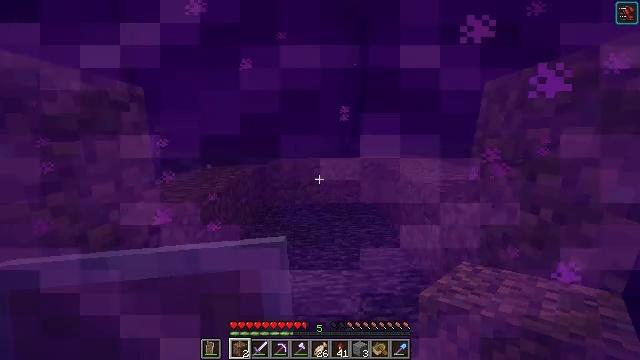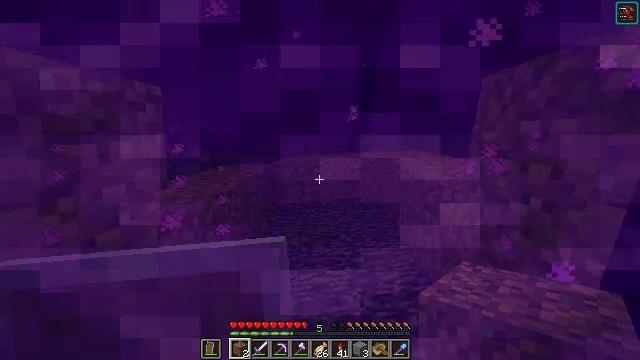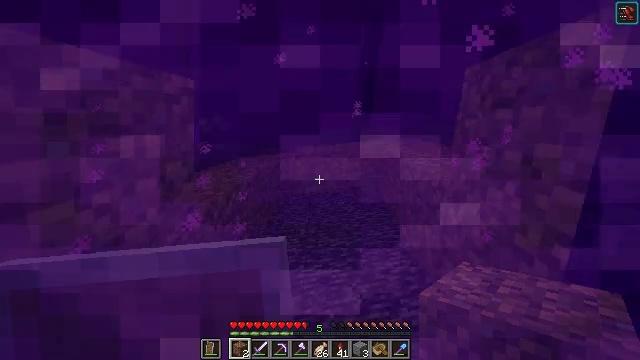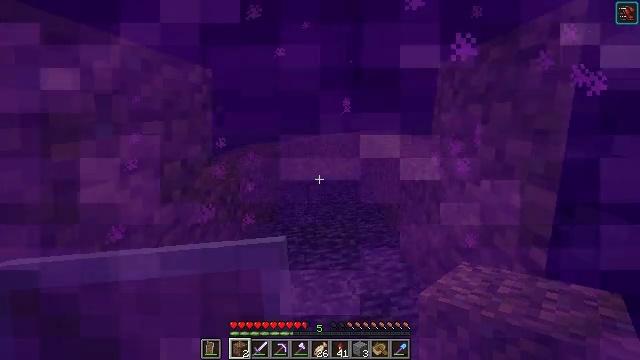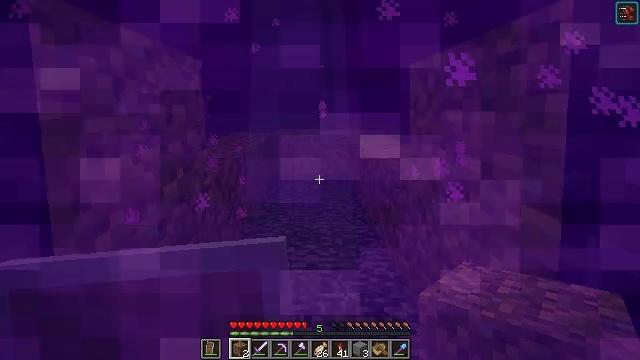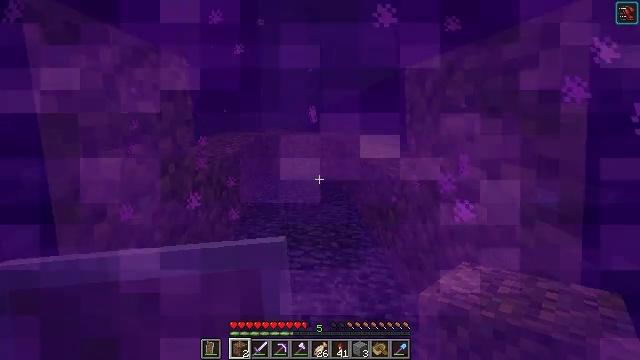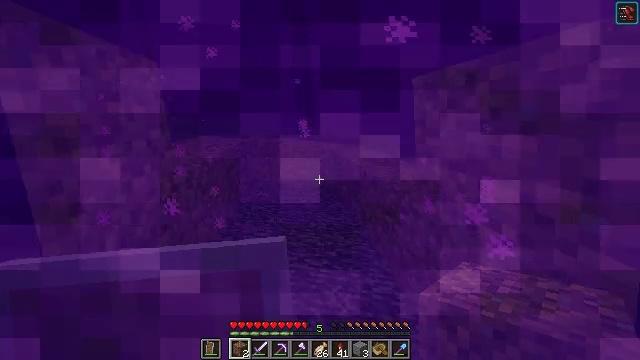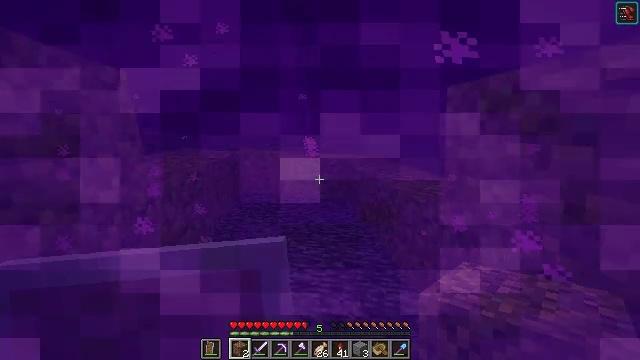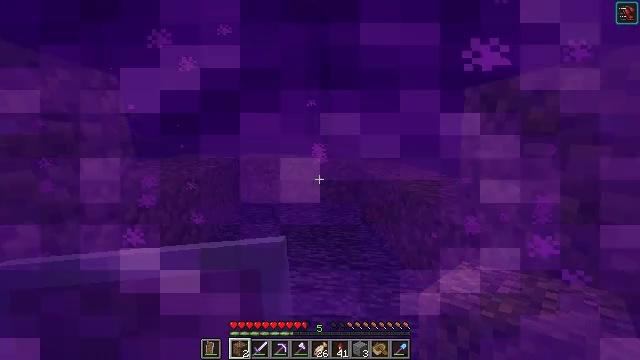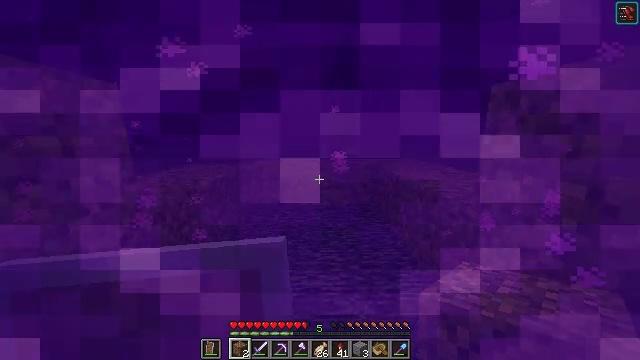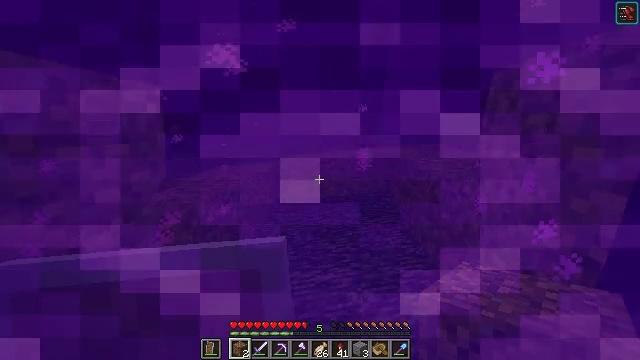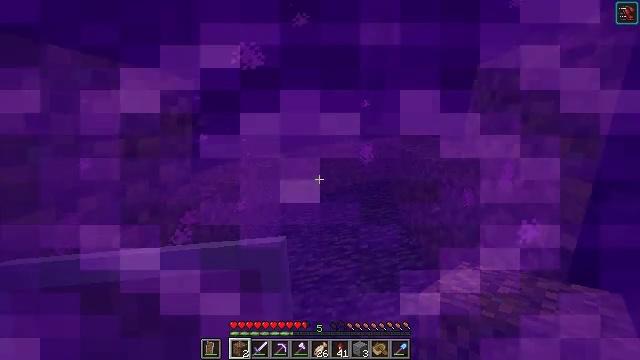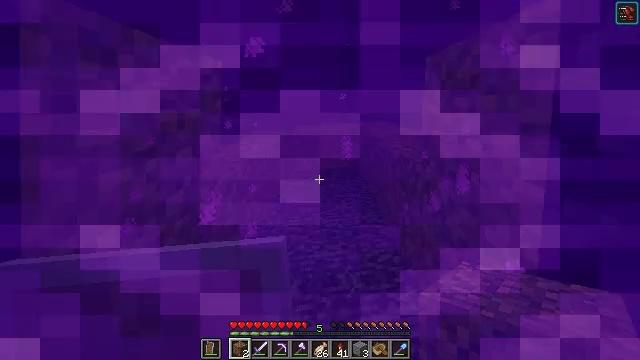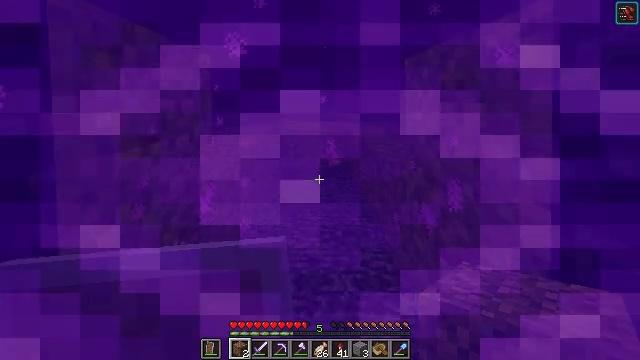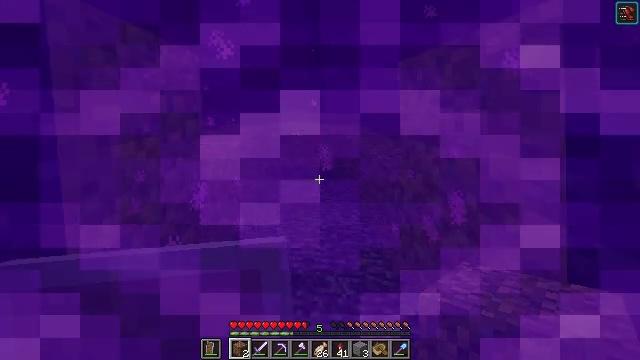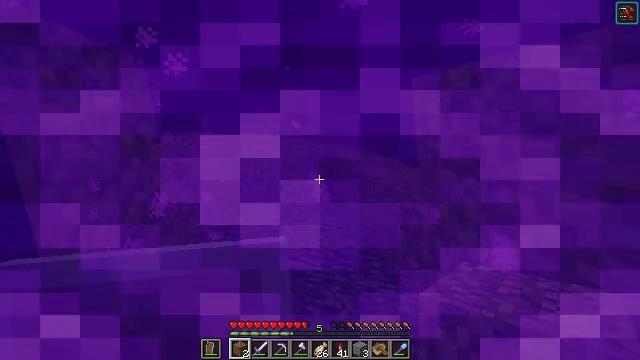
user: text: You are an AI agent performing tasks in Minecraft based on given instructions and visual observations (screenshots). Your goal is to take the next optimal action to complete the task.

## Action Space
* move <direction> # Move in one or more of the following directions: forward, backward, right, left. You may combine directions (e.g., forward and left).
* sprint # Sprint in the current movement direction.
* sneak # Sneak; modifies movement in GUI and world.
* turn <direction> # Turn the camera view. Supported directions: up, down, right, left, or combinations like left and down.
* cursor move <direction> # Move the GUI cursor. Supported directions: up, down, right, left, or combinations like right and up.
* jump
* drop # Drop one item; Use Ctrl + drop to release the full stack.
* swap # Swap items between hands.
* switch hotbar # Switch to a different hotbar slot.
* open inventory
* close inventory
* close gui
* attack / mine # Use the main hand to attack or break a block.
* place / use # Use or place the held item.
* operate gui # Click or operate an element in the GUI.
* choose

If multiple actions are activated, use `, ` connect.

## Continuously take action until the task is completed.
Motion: motion action
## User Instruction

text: Mine dirt from the ground.
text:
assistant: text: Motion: no_op
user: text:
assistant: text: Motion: no_op
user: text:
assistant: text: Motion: no_op
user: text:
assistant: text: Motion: no_op
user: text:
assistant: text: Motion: no_op
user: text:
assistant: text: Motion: no_op
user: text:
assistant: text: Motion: no_op
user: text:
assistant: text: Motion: no_op
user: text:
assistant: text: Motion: no_op
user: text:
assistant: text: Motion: no_op
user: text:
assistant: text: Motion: no_op
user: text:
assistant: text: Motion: no_op
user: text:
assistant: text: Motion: no_op
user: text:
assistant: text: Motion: no_op
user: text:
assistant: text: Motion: no_op
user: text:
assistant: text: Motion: no_op
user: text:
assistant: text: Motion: no_op
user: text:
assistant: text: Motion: no_op
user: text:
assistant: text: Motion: no_op
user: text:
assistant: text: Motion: no_op
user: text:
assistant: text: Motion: no_op
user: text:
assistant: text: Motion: no_op
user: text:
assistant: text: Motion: no_op
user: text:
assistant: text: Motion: no_op
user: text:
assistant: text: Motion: no_op
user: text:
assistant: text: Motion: no_op
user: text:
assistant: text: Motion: no_op
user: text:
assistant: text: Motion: no_op
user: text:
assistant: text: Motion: no_op
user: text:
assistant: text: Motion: no_op